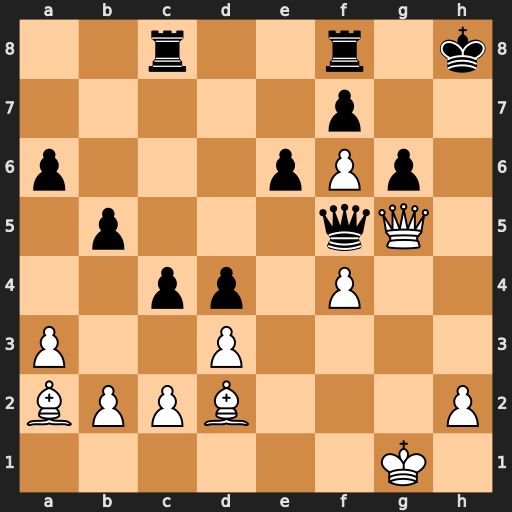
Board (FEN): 2r2r1k/5p2/p3pPp1/1p3qQ1/2pp1P2/P2P4/BPPB3P/6K1
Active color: w
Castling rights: -
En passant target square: -
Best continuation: Qh6+ Kg8 Qg7#